Question: I'm trying to build a Docker image from my DockerFile but keep getting an error like it can't find the parent 'pom.xml' to perform a maven command in the docker file and build the project.
Ive been looking around and you see what people do is the add to the child 'pom.xml' a reference to the parent pom.xml y tried adding a 'relativePath>.. /pom.xml/relativePath>' to the child but still won't work.
## Maven-multimodule project
[
## DockerFile
'''
FROM alpine/git as clone
WORKDIR /app
RUN git clone https://github.com/RicardoVargasLeslie/manager.git
FROM openjdk:8-jdk-alpine as build
WORKDIR /workspace/app
COPY mvnw .
COPY .mvn .mvn
COPY pom.xml .
COPY src src
RUN ./mvnw install -DskipTests
ENTRYPOINT ["java","-jar","/Web-0.0.1-SNAPSHOT.jar"]
'''
## Child-pom.xml(Web)
'''
<project xmlns="http://maven.apache.org/POM/4.0.0"
xmlns:xsi="http://www.w3.org/2001/XMLSchema-instance"
xsi:schemaLocation="http://maven.apache.org/POM/4.0.0 http://maven.apache.org/xsd/maven-4.0.0.xsd">
<modelVersion>4.0.0</modelVersion>
<parent>
<groupId>com.imricki.manager</groupId>
<artifactId>core</artifactId>
<version>0.0.1-SNAPSHOT</version>
<relativePath>../pom.xml</relativePath>
</parent>
<artifactId>Web</artifactId>
<name>Web</name>
<description>Web Module</description>
'''
## Parent-pom.xml(Core)
'''
<?xml version="1.0" encoding="UTF-8"?>
<project xmlns="http://maven.apache.org/POM/4.0.0"
xmlns:xsi="http://www.w3.org/2001/XMLSchema-instance"
xsi:schemaLocation="http://maven.apache.org/POM/4.0.0 http://maven.apache.org/xsd/maven-4.0.0.xsd">
<modelVersion>4.0.0</modelVersion>
<parent>
<groupId>org.springframework.boot</groupId>
<artifactId>spring-boot-starter-parent</artifactId>
<version>2.1.6.RELEASE</version>
<relativePath /> <!-- lookup parent from repository -->
</parent>
<groupId>com.imricki.manager</groupId>
<artifactId>core</artifactId>
<version>0.0.1-SNAPSHOT</version>
<name>Core</name>
<description>Core Module</description>
<packaging>pom</packaging>
'''
### Docker comand to build image
'''
docker build -t rest-api .
'''
## Comand-line Trace
'''
$ docker build -t rest-api .
Sending build context to Docker daemon 42.92MB
Step 1/11 : FROM alpine/git as clone
---> a1d22e4b51ad
Step 2/11 : WORKDIR /app
---> Using cache
---> e53f5b4941b5
Step 3/11 : RUN git clone https://github.com/RicardoVargasLeslie/manager.git
---> Using cache
---> 490b2afea22c
Step 4/11 : FROM openjdk:8-jdk-alpine as build
---> a3562aa0b991
Step 5/11 : WORKDIR /workspace/app
---> Using cache
---> 0b7c106319e9
Step 6/11 : COPY mvnw .
---> Using cache
---> 2c7ab0b79d25
Step 7/11 : COPY .mvn .mvn
---> Using cache
---> eb9ec36b737a
Step 8/11 : COPY pom.xml .
---> Using cache
---> 2296a5fbd6ae
Step 9/11 : COPY src src
---> Using cache
---> 022a609f4376
Step 10/11 : RUN ./mvnw install -DskipTests
---> Running in 897cff2e3c3b
[INFO] Scanning for projects...
[ERROR] [ERROR] Some problems were encountered while processing the POMs:
[FATAL] Non-resolvable parent POM for com.imricki.manager:Web:[unknown-version]: Could not find artifact com.imricki.manager:core:pom:0.0.1-SNAPSHOT and 'parent.relativePath' points at wrong local POM @ line 5, column 10
@
[ERROR] The build could not read 1 project -> [Help 1]
[ERROR]
[ERROR] The project com.imricki.manager:Web:[unknown-version] (/workspace/app/pom.xml) has 1 error
[ERROR] Non-resolvable parent POM for com.imricki.manager:Web:[unknown-version]: Could not find artifact com.imricki.manager:core:pom:0.0.1-SNAPSHOT and 'parent.relativePath' points at wrong local POM @ line 5, column 10 -> [Help 2]
[ERROR]
[ERROR] To see the full stack trace of the errors, re-run Maven with the -e switch.
[ERROR] Re-run Maven using the -X switch to enable full debug logging.
[ERROR]
[ERROR] For more information about the errors and possible solutions, please read the following articles:
[ERROR] [Help 1] http://cwiki.apache.org/confluence/display/MAVEN/ProjectBuildingException
[ERROR] [Help 2] http://cwiki.apache.org/confluence/display/MAVEN/UnresolvableModelException
The command '/bin/sh -c ./mvnw install -DskipTests' returned a non-zero code: 1
'''
I'm not sure what wron or how to make the build work,thanks for any help.
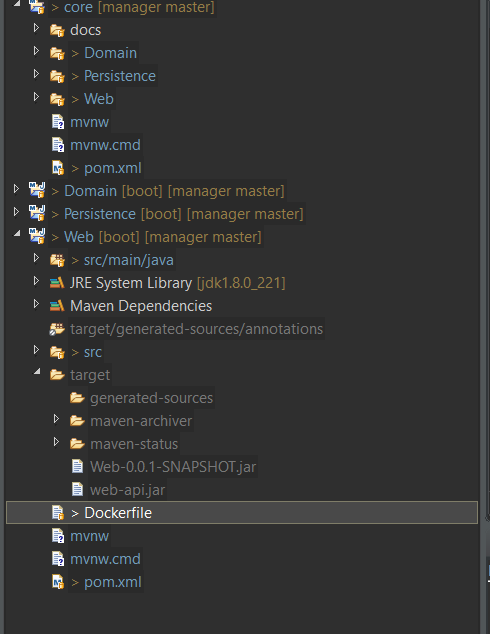
Answer: Maven is a tool that enables a declarative way of managing your project's dependencies. It does that by standardising the way jar and pom files (artifacts) are shared by projects and uses maven coordinates to declare a project dependency (groupId, artifactId and version) which are then looked up in a large public maven repository of jar and pom files called Maven Central.
In order to have your jar/pom files (like your core for example) managed as a maven artifact, you need to deploy your artifact to either the Maven Central (public repository accessible by anyone) or a private repository some where in your private network (or even on the internet, and maybe with authentication). In the case of a private repository, you need to include the you private repository so that your maven execution not only looks for artifacts in Maven Central, but also in your private repository. You can achieve this by adding the following to your 'settings.xml' file:
'''
<!-- Authentication here -->
<servers>
<server>
<id>nexus</id>
<username>some_username</username>
<password>some_passowrd</password>
</server>
</servers>
...
<profiles>
<profile>
<id>nexus</id>
<!--Override the repository (and pluginRepository) "central" from the
Maven Super POM -->
<repositories>
<repository>
<id>nexus-release</id>
<name>nexus-release</name>
<url>http://hostname_or_ip_address/content/repositories/releases</url>
</repository>
<repository>
<id>nexus-thirdparty</id>
<name>nexus-thirdparty</name>
<url>http://hostname_or_ip_address/content/repositories/thirdparty</url>
</repository>
</repositories>
<pluginRepositories>
<pluginRepository>
<id>nexus-plugin-release</id>
<name>nexus-plugin-release</name>
<url>http://hostname_or_ip_address/content/repositories/releases/</url>
</pluginRepository>
<pluginRepository>
<id>nexus-plugin-third-party</id>
<name>nexus-plugin-third-party</name>
<url>http://hostname_or_ip_address/content/repositories/thirdparty/</url>
</pluginRepository>
</pluginRepositories>
</profile>
</profiles>
...
'''
I noticed your child 'pom.xml' file references a custom parent module. You need to make sure that your parent module is in a maven repository (Nexus/Artifactory) and that you supply a 'settings.xml' file with the repository settings for the Docker container to be able to pull the parent pom.